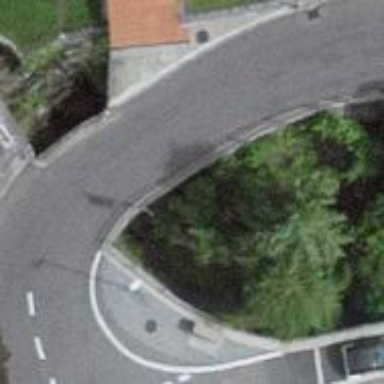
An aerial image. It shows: Residential road with asphalt surface. It includes bridge and has no sidewalks.